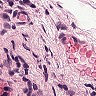
Metastatic tissue present: no